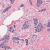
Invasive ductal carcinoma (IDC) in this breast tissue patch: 1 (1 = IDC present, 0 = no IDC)